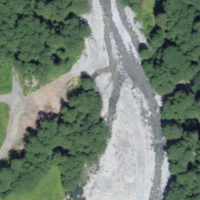
EUNIS habitat code: 15
Species observed at this site:
Carduus personata